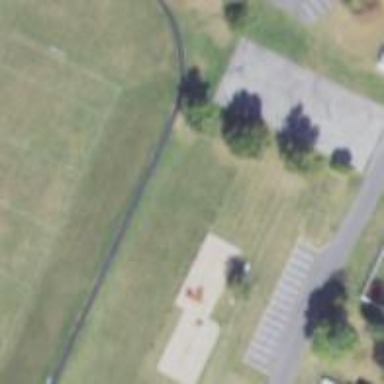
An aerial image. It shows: Springy playground.